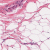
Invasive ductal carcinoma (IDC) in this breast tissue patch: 0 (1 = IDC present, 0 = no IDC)